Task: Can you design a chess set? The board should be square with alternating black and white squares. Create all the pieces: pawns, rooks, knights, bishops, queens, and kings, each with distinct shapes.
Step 4190:
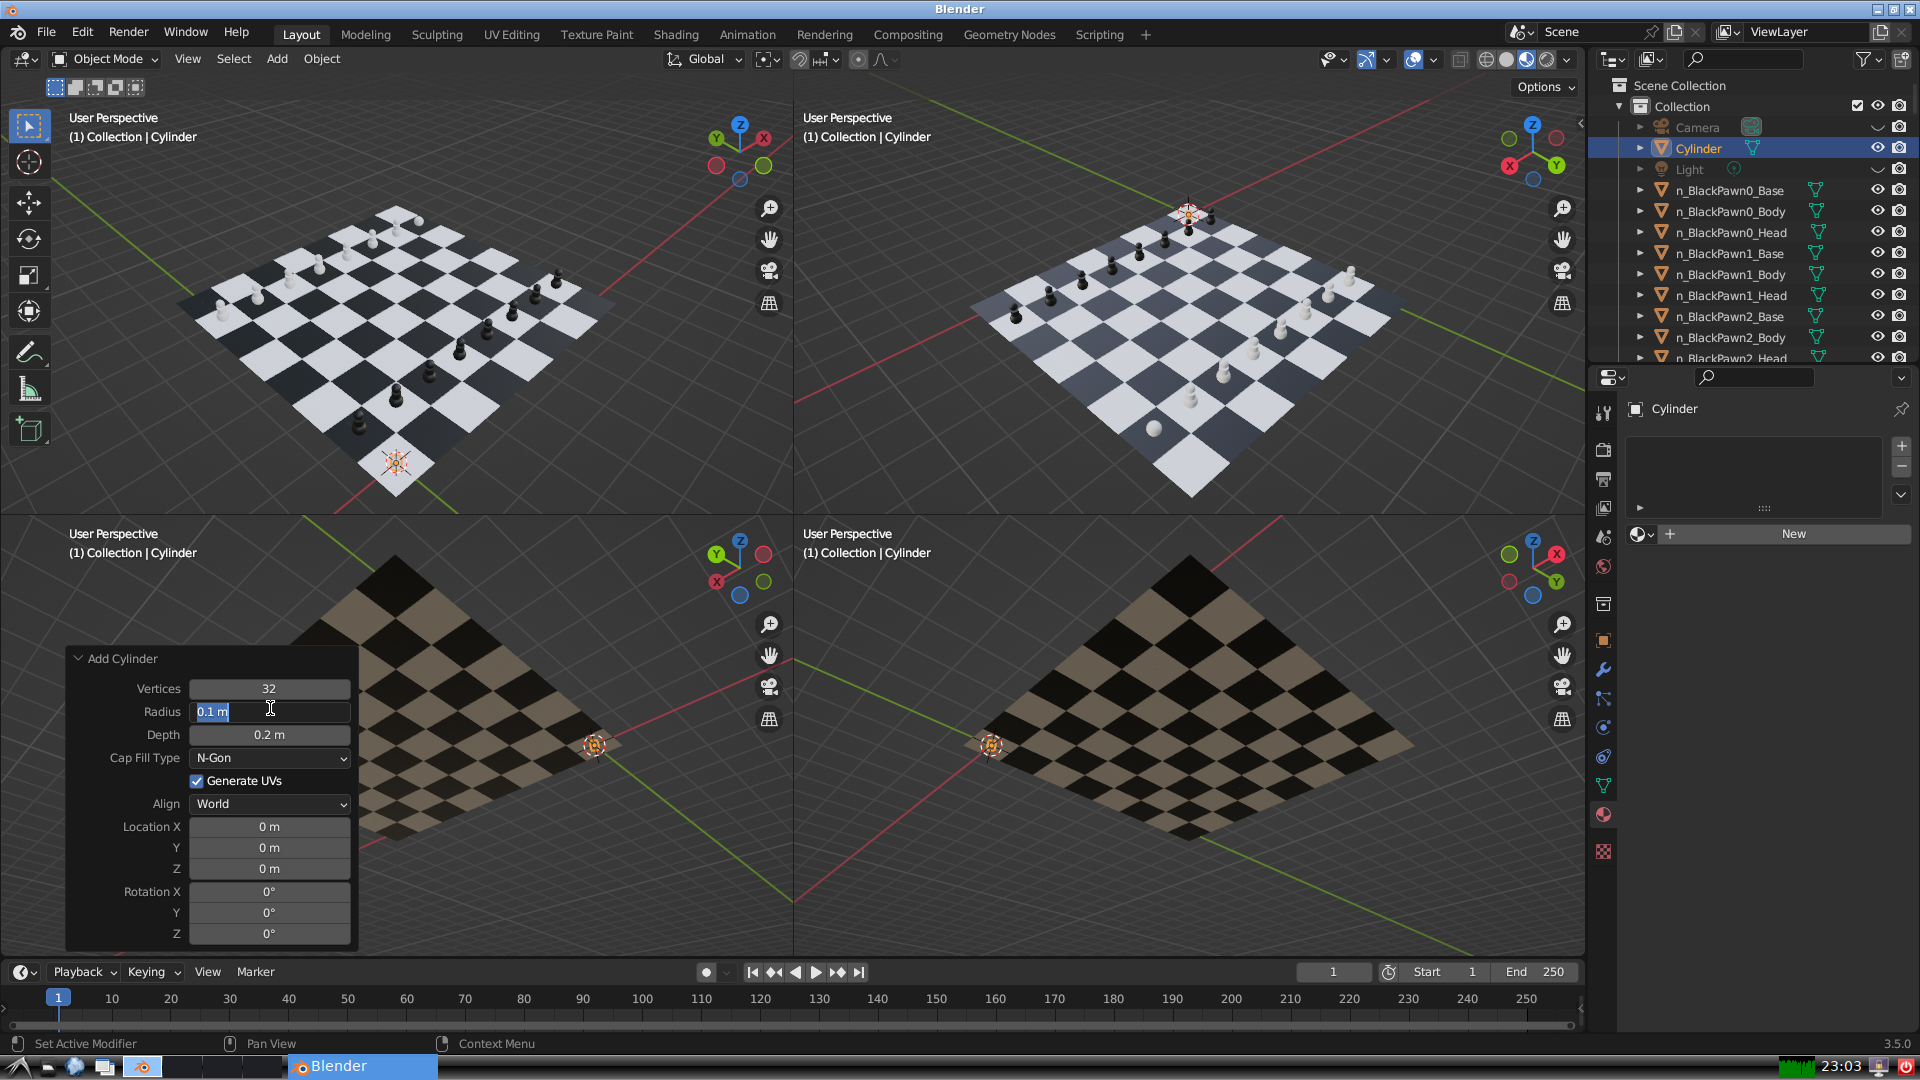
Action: input_text: 0.1